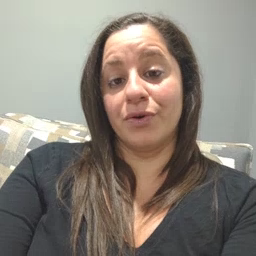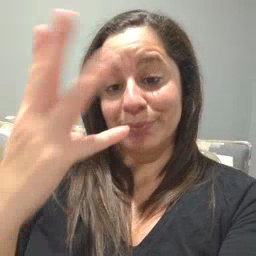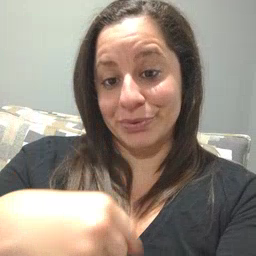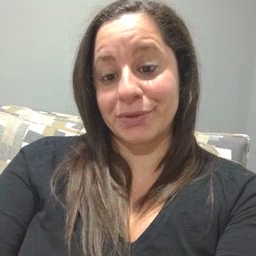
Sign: pretty